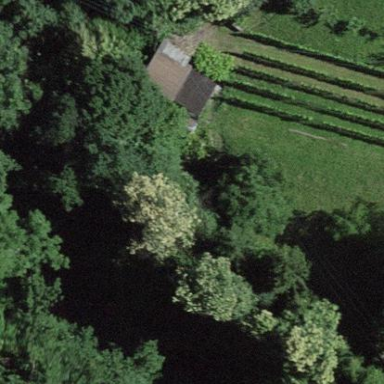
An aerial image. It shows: Beautiful vineyard in the countryside.